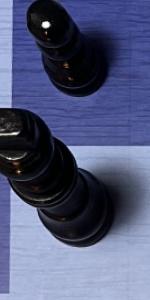
Label: King_Black